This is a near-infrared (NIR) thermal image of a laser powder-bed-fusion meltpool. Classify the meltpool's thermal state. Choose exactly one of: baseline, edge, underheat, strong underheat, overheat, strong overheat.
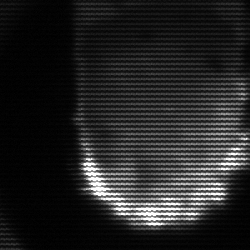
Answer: baseline